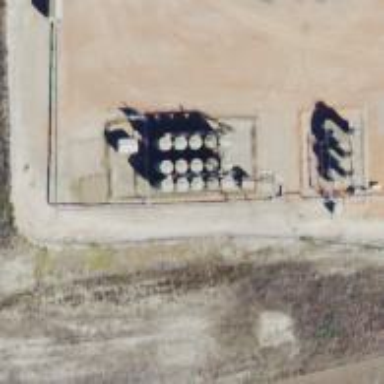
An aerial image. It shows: Storage tank that is man-made.